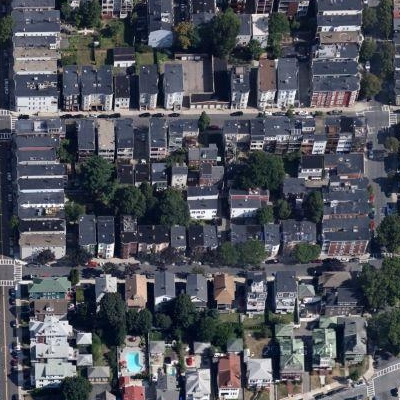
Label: fResident